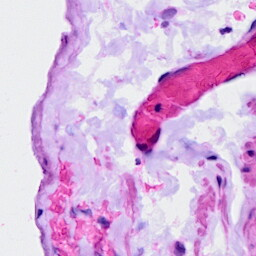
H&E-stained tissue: Ovarian